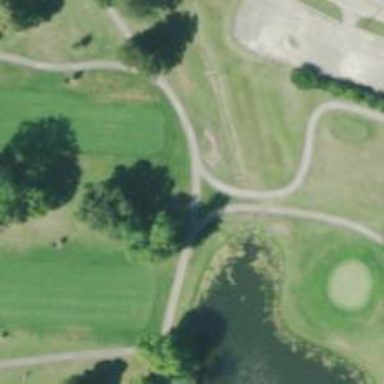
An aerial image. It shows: Service road used as golf cart path.